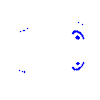
Particle: proton